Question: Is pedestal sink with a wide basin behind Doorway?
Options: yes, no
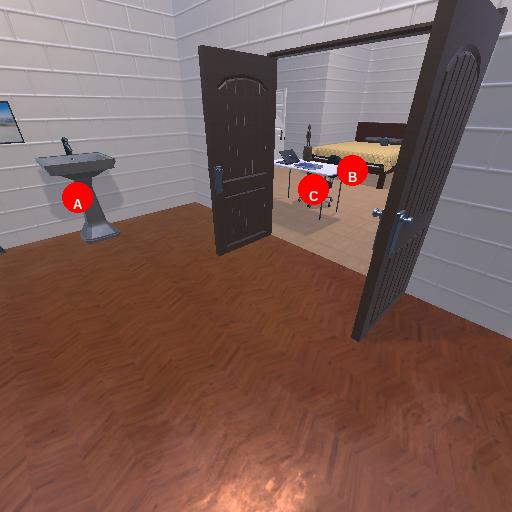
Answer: yes